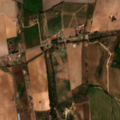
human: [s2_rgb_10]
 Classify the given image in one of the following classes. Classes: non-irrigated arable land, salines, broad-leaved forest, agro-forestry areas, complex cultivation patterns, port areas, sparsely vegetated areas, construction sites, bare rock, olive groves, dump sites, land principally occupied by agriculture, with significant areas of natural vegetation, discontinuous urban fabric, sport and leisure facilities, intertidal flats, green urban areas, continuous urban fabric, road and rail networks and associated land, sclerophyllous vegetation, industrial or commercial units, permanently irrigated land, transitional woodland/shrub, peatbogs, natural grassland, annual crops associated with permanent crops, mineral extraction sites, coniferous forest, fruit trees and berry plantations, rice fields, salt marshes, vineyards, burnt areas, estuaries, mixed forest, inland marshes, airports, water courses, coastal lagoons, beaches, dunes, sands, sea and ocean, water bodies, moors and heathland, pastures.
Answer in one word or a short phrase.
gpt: permanently irrigated land, rice fields, complex cultivation patterns, mixed forest